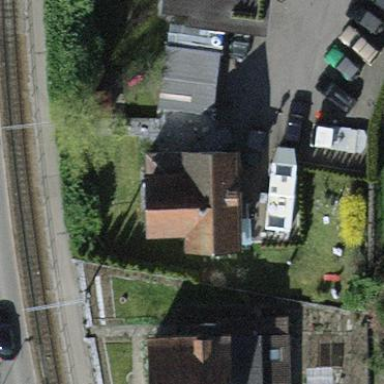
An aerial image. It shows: Detached building.